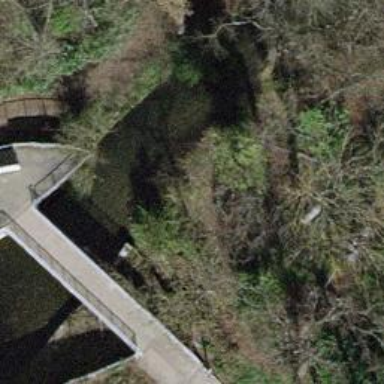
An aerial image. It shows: Man-made bridge.